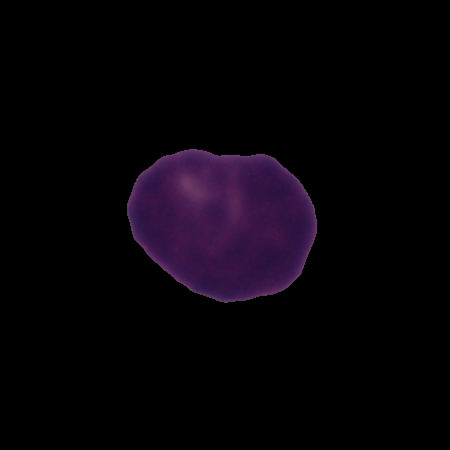
Label: healthy